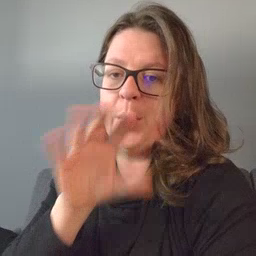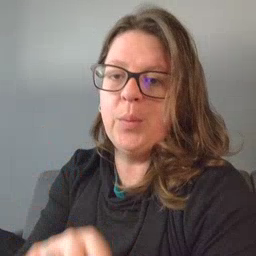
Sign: blow